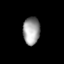
Tissue: lung
Cell type: Epithelial cells
Senescence score: 0.1701
Nuclear area (px): 454
Mean DAPI intensity: 156.76